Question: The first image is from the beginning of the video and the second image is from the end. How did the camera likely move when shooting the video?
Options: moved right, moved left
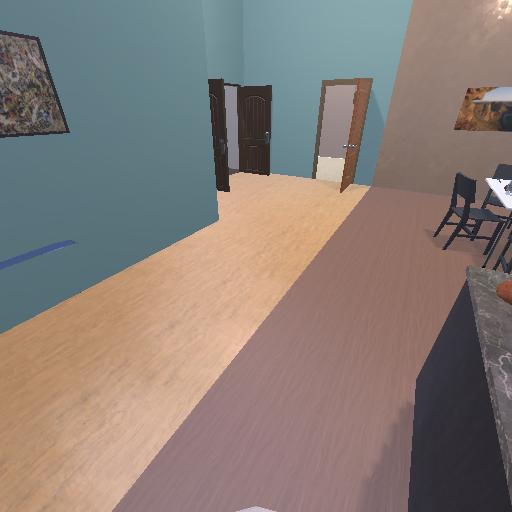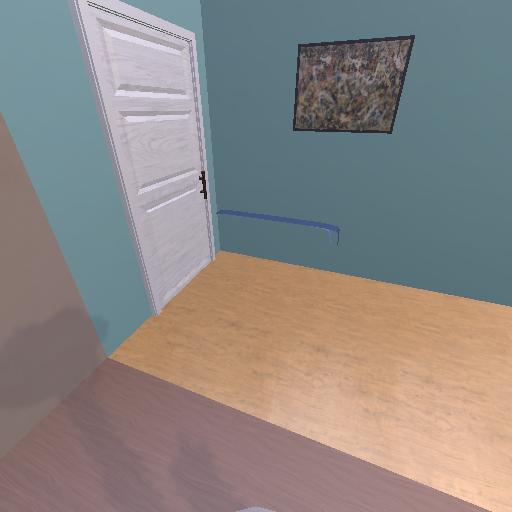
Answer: moved right